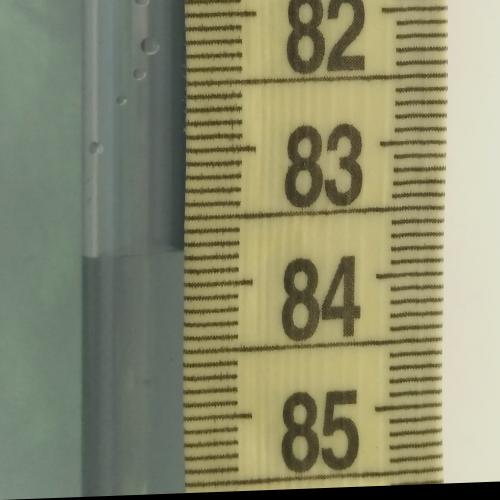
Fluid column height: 83.8 cm